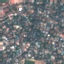
Land use / land cover: Residential